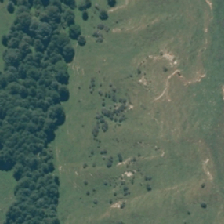
Land cover: low_producing_grassland